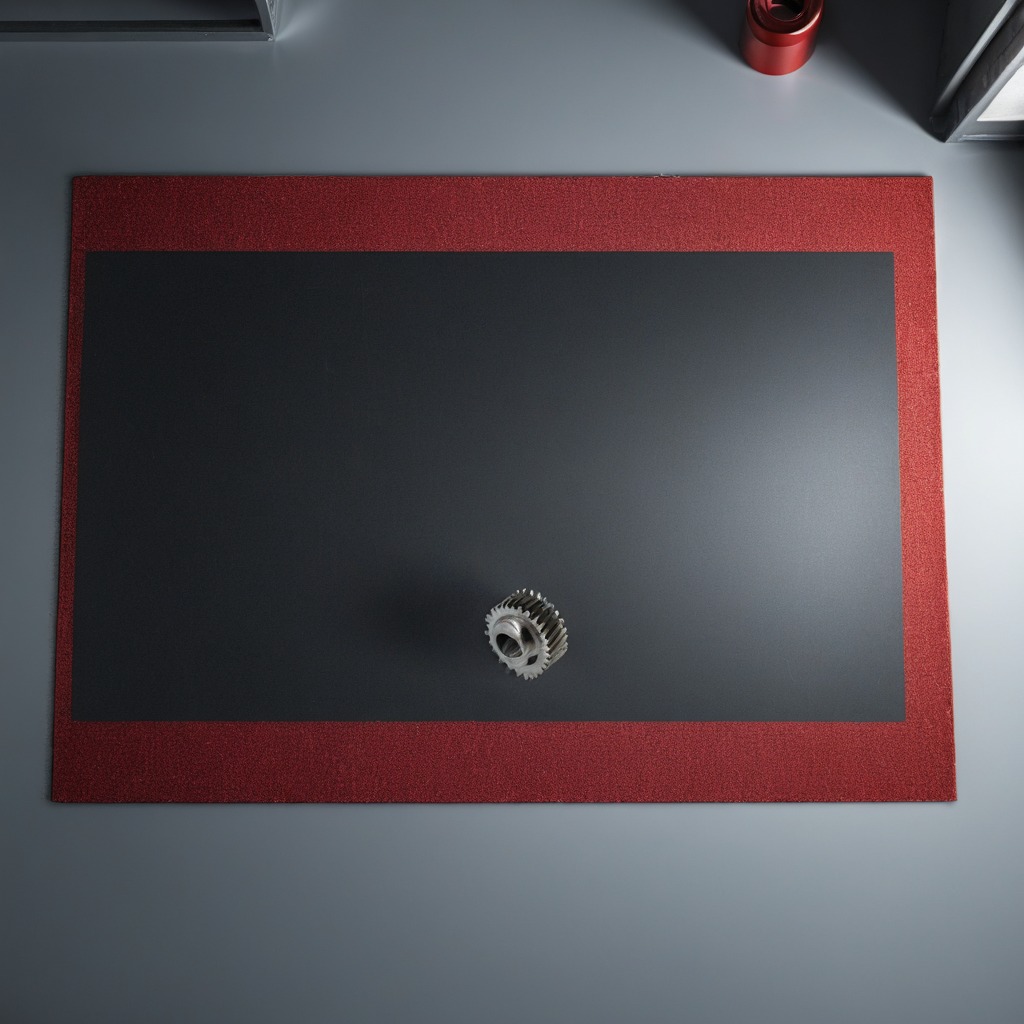
A steel gear with teeth is lying on the tabletop.